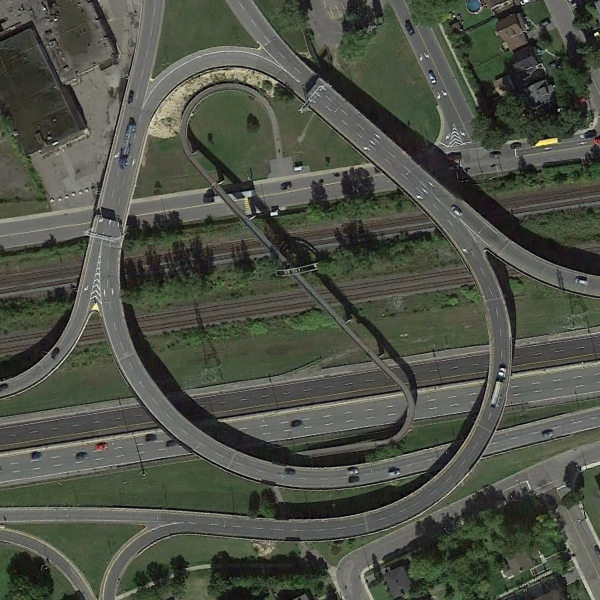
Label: Viaduct